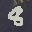
Label: 8